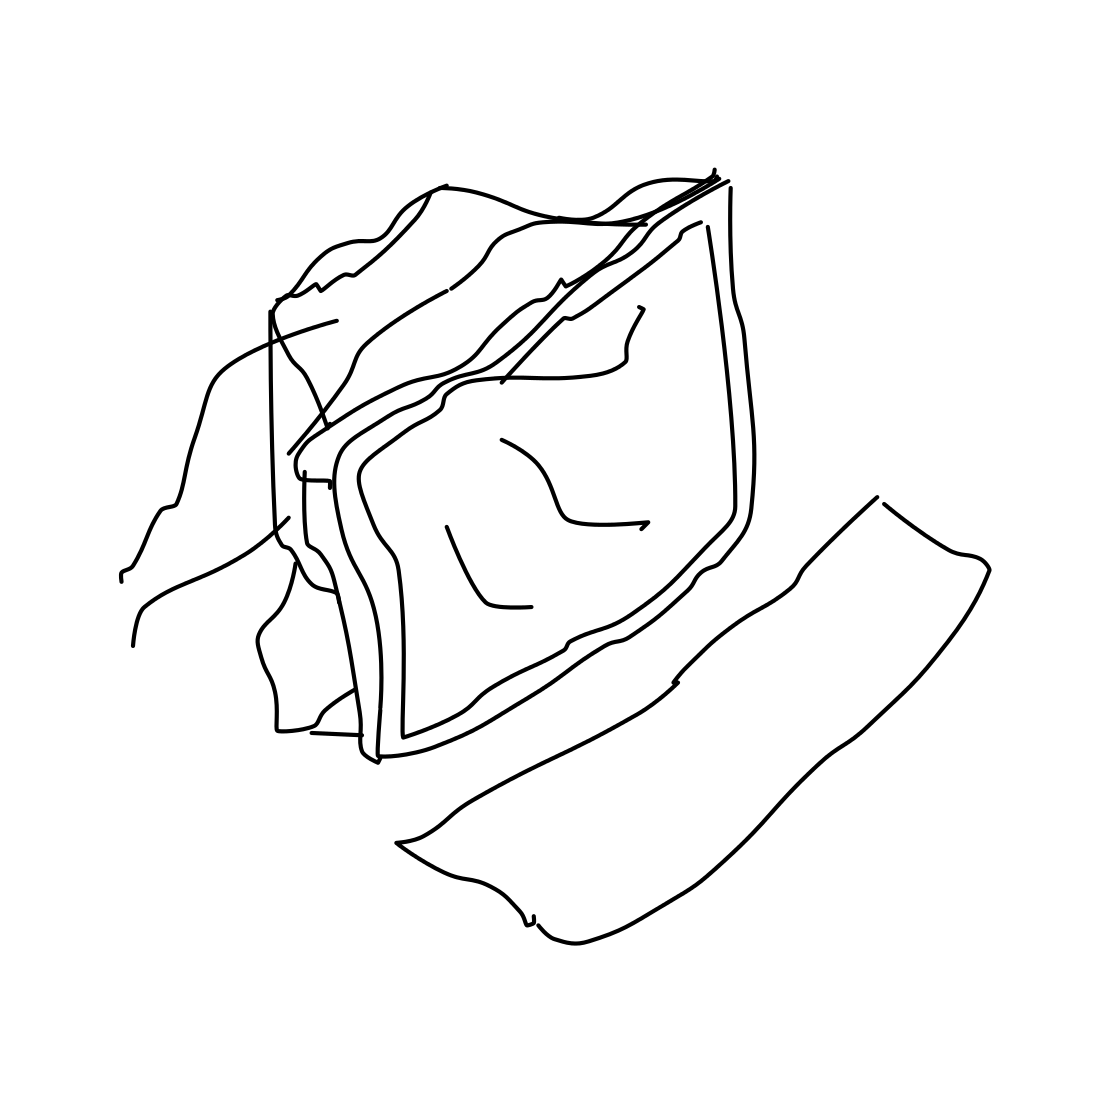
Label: computer monitor